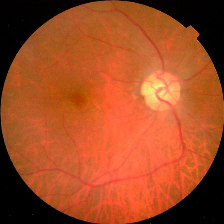
Diabetic retinopathy grade: No DR